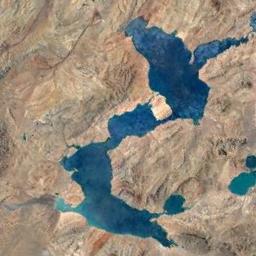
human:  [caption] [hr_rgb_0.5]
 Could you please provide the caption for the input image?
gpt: An irregularly shaped pale blue lake on a tan mountain .

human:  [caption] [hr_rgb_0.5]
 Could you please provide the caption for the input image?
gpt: The ground is uneven around the lake .

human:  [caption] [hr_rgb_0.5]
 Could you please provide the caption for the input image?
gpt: The lake with curved shores lies in a wasteland and the water is blue .

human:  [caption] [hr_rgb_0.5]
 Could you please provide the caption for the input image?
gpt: The lake in the picture is in the desert .

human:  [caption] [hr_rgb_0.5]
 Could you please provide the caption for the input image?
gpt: The blue lake is in a brown desert .